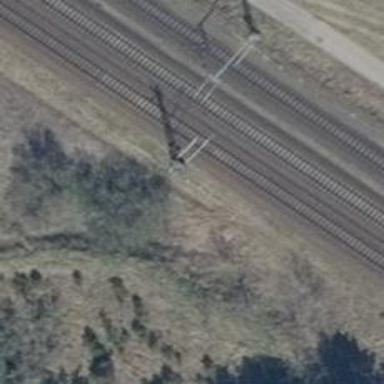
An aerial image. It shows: Railway milestone with catenary mast.